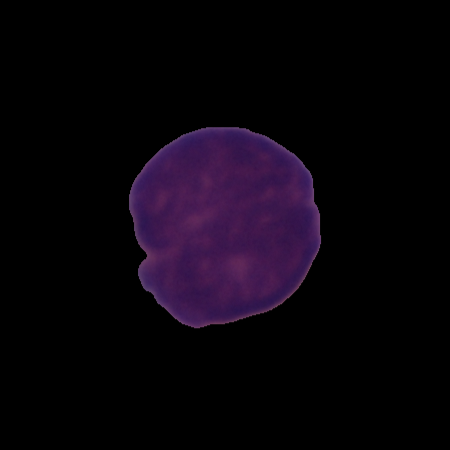
Label: cancer